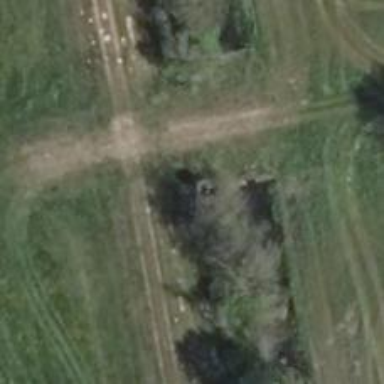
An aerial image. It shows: Hunting stand.